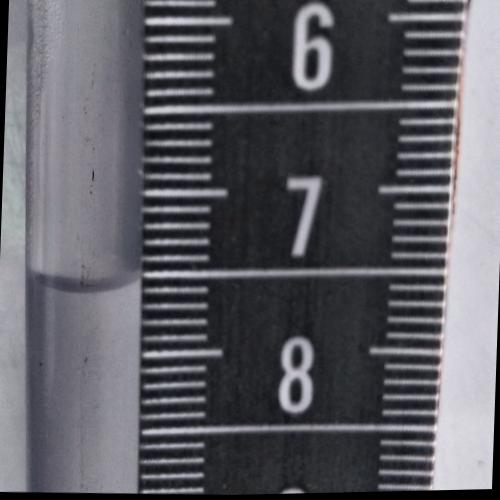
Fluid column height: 7.5 cm